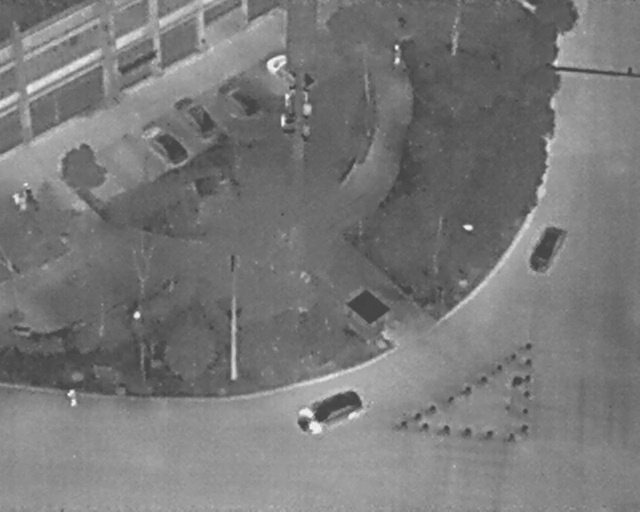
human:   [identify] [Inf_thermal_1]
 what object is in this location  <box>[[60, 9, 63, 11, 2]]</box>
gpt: <ref>1 medium person at the top</ref>

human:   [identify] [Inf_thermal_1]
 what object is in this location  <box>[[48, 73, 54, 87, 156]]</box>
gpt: <ref>1 medium car at the bottom</ref>